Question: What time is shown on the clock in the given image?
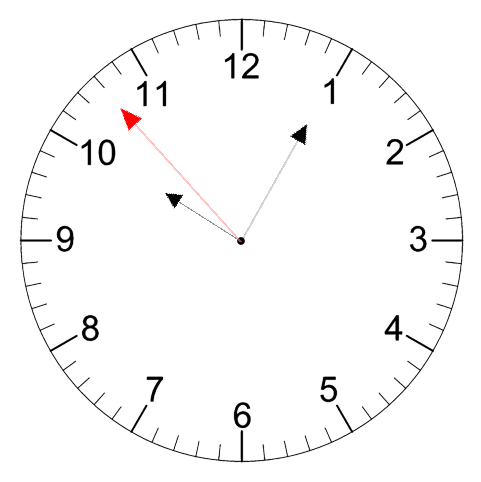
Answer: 10:04:53